Question: Using Umbraco version 7.1.4 assembly: 1.0.5261.28127
Download install package from ucommerce.net - uCommerce-for-Umbraco7-6.6.2.15058.zip
Attempted to install multiple times. First (10+) times that database was on Azure. The install doesn't "error" out, but I would suspect that I would have more database tables created in the database that I have:

The installation created an icon in the backoffice, 'uCommerce'. However, when I click on it, I receive this error:
'''
Server error: Contact administrator, see log for full details.
Failed to retrieve data for application tree uCommerce
'''
In my log file:
'''
ERROR NHibernate.AdoNet.AbstractBatcher - Could not execute query: select user0_.UserId as UserId100_, user0_.ExternalId as ExternalId100_ from uCommerce_User user0_ where user0_.ExternalId=@p0
System.Data.SqlClient.SqlException (0x80131904): Invalid object name 'uCommerce_User'.
'''
I found this link, <URL>, which suggested to bring the 'database' off of 'Azure'.
I duplicated the 'database' from 'Azure' to my 'local', and changed the 'connection string'. I browsed to the local instance to make sure that the 'connection string' was working. Attempted to re-install another (10+) times, and still receive the same error when clicking on the 'uCommerce' icon in the 'Umbraco backoffice'.
It's obvious that I do not have 'uCommerce_User' table created, as all the tables that were created from the installation are in the image above. I attempted to run all '128 sql' files from the installation folder in the package, but after the 4th script I began to receive 'constrant' errors.
I have full rights to create tables, and do not know why it is erroring out. Anyone else have/had this issue?
Apprec -
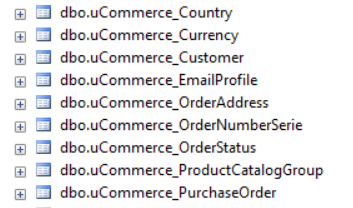
Answer: I removed all 'constraints' from the Azure db regarding uCommerce tables, then deleted the uCommerce tables, and THEN re-ran all 130 sql scripts, and it installed OK. Now the uCommerce section in Umbraco is loading.